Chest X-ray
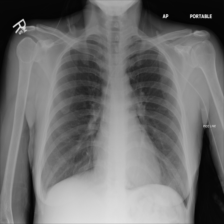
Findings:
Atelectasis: negative
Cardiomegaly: negative
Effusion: negative
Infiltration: negative
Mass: negative
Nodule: negative
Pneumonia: negative
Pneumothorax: negative
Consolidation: negative
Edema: negative
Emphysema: negative
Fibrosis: negative
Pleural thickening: negative
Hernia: negative